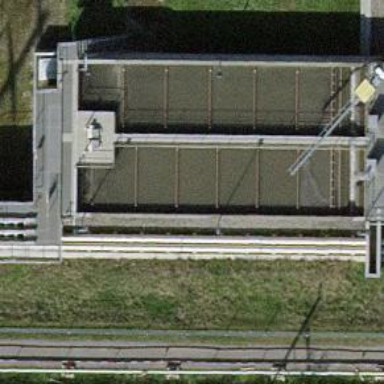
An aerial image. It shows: Body of wastewater.